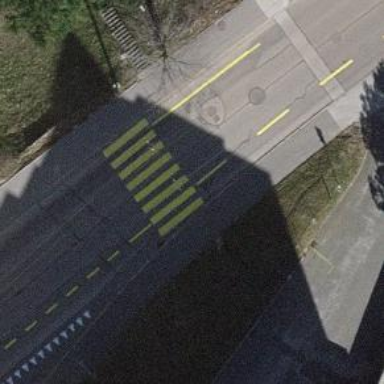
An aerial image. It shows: Sidewalk.